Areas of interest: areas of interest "Educational"
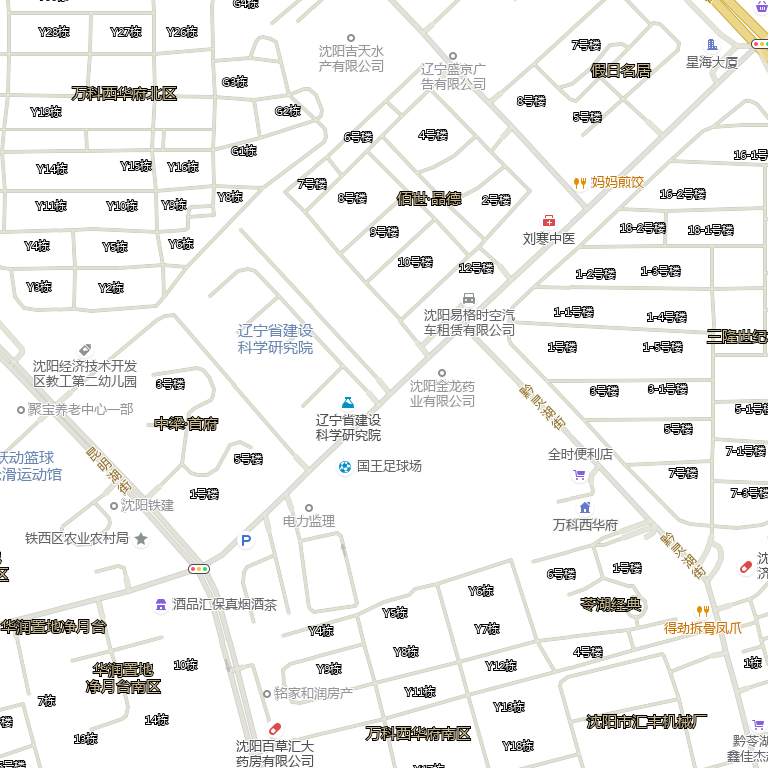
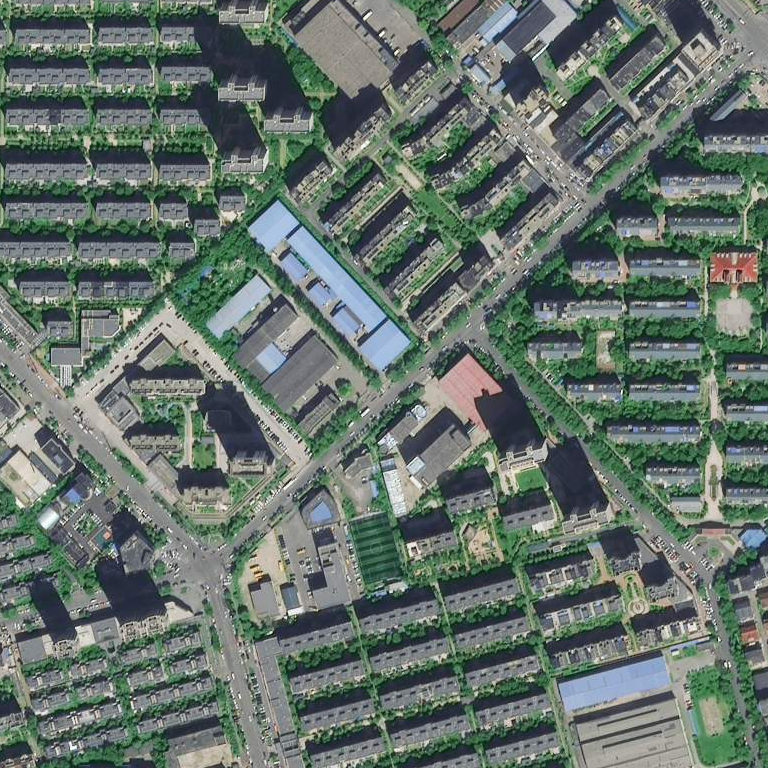